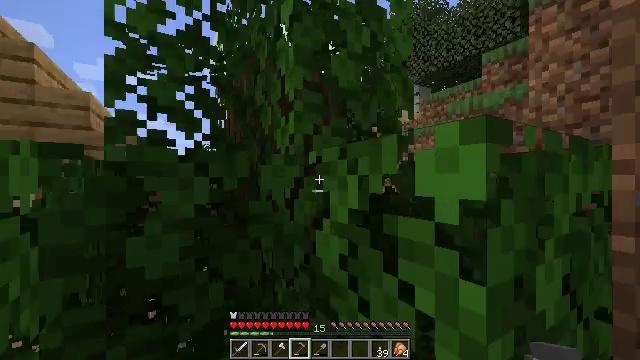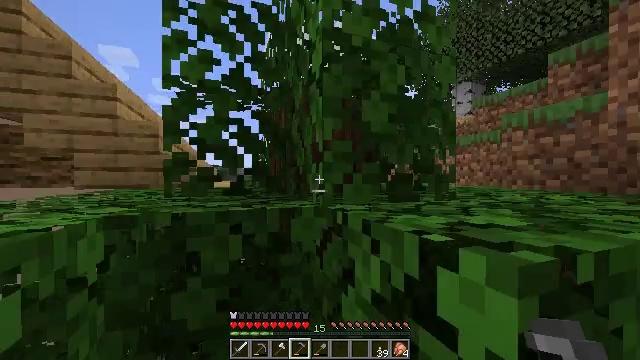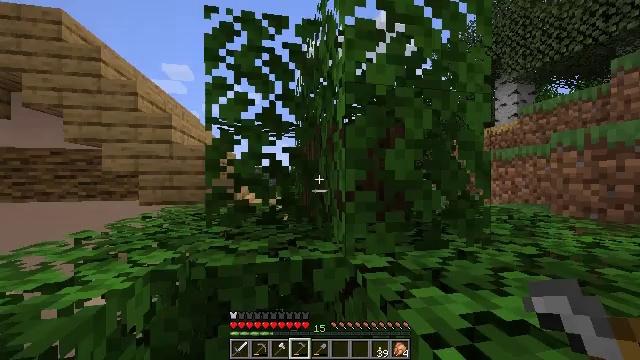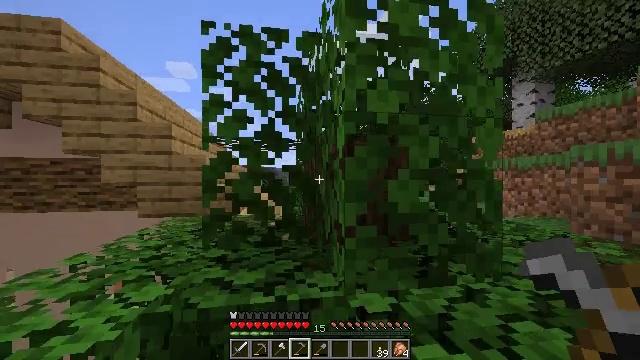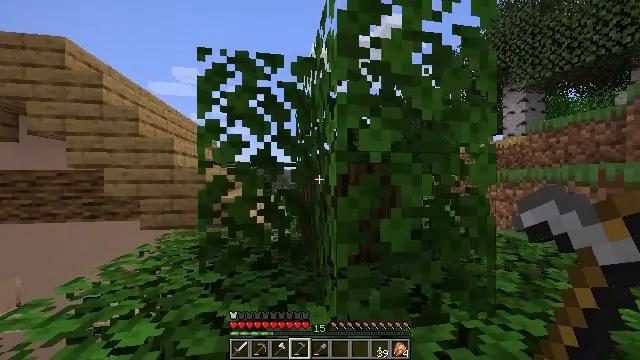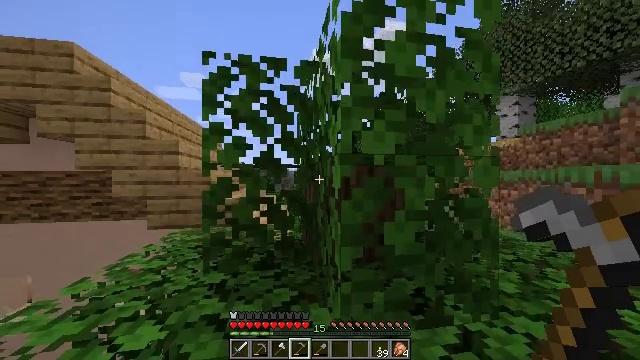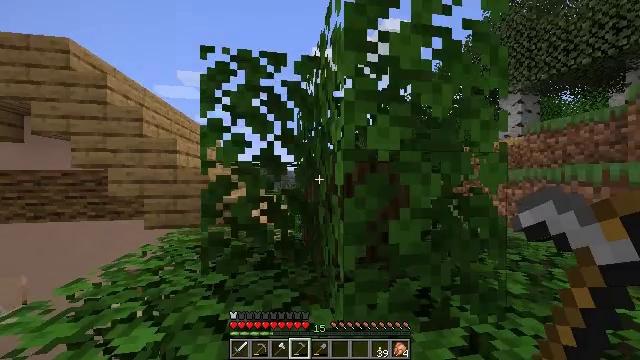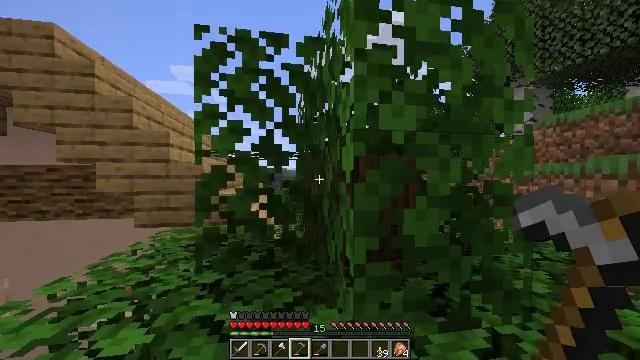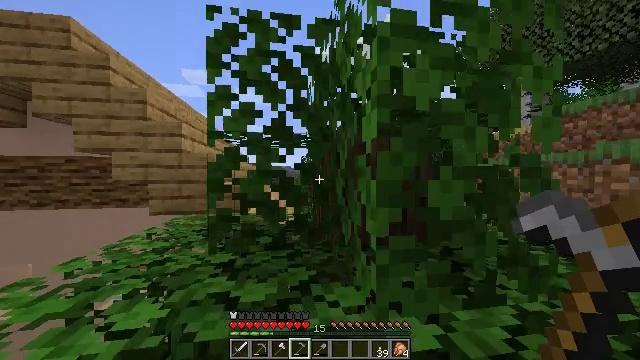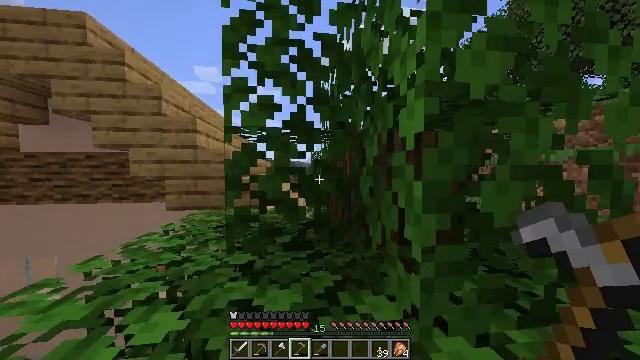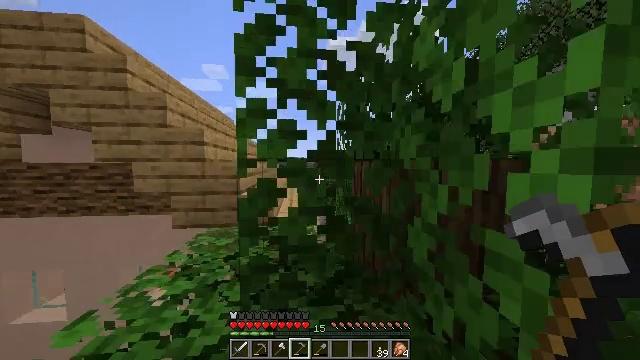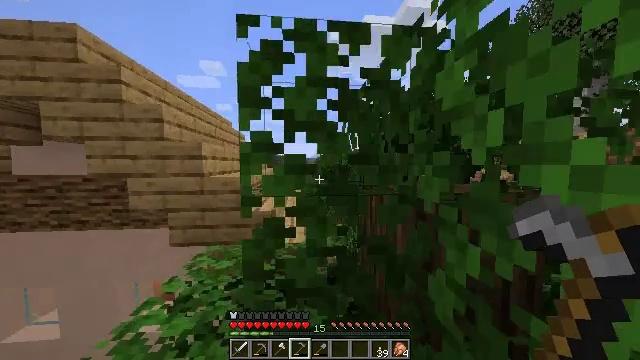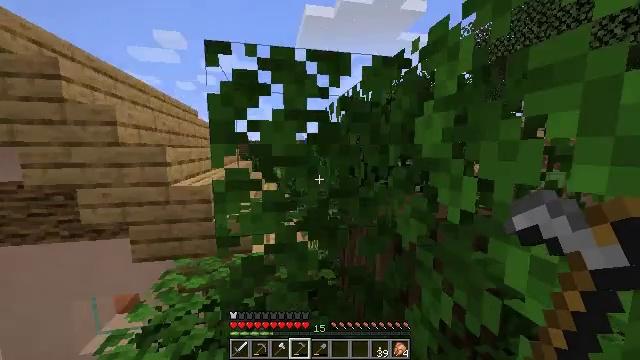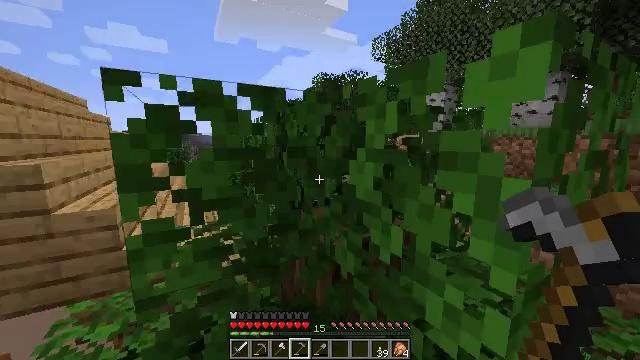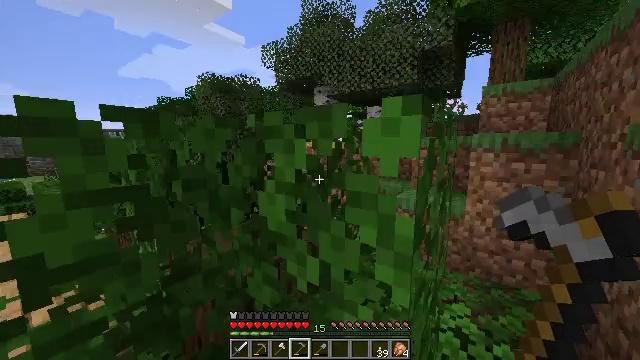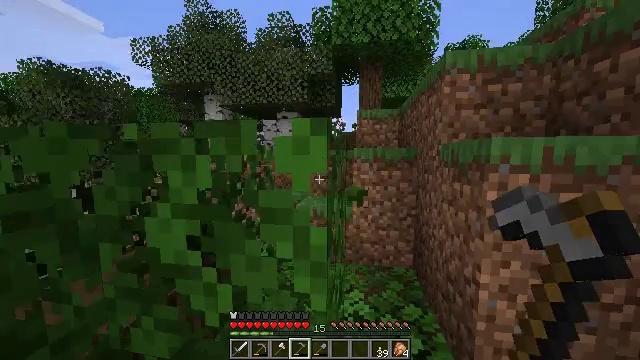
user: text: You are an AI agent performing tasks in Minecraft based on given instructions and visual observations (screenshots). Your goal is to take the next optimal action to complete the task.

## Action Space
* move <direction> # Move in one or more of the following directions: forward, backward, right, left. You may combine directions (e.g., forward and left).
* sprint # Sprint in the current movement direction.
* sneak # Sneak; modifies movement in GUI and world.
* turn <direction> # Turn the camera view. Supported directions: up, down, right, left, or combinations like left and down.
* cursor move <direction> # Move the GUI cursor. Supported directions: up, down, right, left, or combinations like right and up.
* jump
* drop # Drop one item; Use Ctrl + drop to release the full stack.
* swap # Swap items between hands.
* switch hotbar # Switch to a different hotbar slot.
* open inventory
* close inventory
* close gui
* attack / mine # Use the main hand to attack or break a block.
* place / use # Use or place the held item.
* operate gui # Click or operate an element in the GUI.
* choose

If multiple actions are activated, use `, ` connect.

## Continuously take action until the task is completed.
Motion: motion action
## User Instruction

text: Remove oak leaves from branches.
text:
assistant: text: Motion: move forward, sprint, turn left, jump
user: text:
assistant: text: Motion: move forward and move left, sprint, turn left, jump
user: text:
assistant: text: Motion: move forward and move left, sprint, turn left, jump
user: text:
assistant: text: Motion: move forward and move left, sprint, jump
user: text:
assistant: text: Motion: move forward and move left, sprint
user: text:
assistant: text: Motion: move forward and move left, sprint
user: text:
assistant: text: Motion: move forward and move left, sprint
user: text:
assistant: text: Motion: move forward and move left, sprint
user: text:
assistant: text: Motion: move forward and move left, sprint, turn left and down
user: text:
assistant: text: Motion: move forward and move left, sprint, turn left and down, jump
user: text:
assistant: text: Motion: move forward and move left, sprint, jump
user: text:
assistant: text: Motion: move forward and move left, sprint, turn right and down, jump
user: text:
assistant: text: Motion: move forward and move left, sprint, turn right and down
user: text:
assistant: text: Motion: move forward and move left, sprint, turn right
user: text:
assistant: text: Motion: turn right and up, attack / mine
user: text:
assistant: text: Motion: turn right, attack / mine
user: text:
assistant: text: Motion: attack / mine
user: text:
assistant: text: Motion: attack / mine
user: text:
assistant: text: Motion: attack / mine
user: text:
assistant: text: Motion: attack / mine
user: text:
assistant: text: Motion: attack / mine
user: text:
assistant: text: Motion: attack / mine
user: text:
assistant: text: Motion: attack / mine
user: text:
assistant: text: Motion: sprint, attack / mine